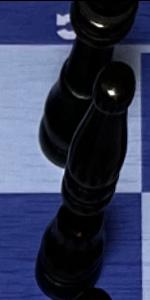
Label: Bishop_Black